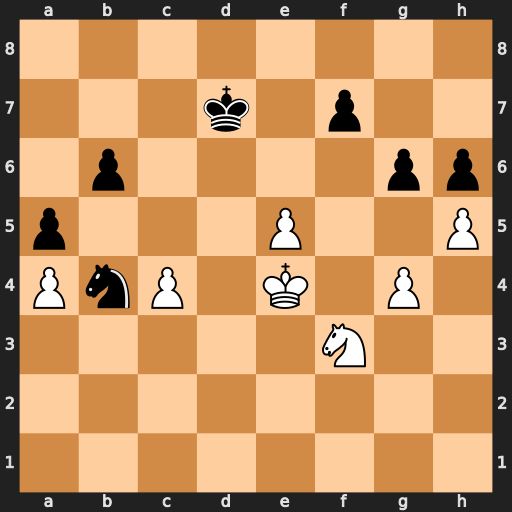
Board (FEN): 8/3k1p2/1p4pp/p3P2P/PnP1K1P1/5N2/8/8
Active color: w
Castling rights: -
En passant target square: -
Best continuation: g5 hxg5 h6